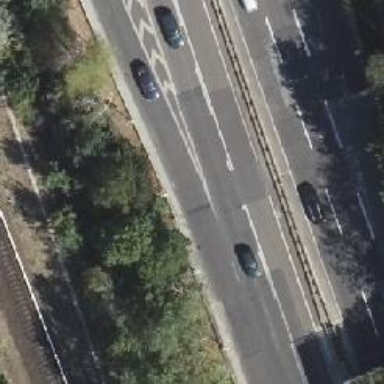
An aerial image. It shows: Motorway link.